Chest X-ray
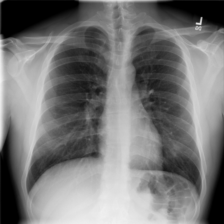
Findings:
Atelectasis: negative
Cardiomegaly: negative
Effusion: negative
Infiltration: negative
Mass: negative
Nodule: negative
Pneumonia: negative
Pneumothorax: negative
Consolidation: negative
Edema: negative
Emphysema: negative
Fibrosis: negative
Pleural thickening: negative
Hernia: negative